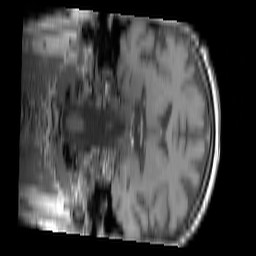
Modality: T1w
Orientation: coronal
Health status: ill
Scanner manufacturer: siemens
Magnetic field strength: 3 T
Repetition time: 0.4 s
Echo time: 0.00272 s